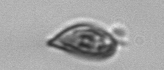
Label: Prorocentrum_triestinum